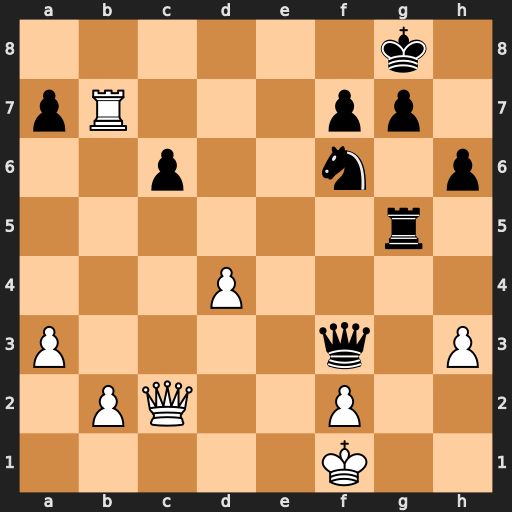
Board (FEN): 6k1/pR3pp1/2p2n1p/6r1/3P4/P4q1P/1PQ2P2/5K2
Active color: w
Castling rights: -
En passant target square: -
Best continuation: Rb8+ Ne8 Rxe8#